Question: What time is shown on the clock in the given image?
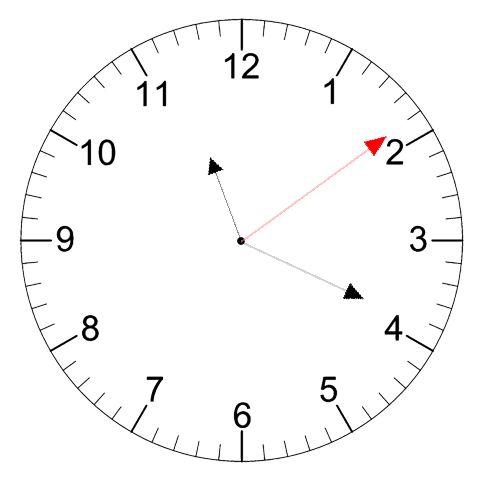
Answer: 11:19:09